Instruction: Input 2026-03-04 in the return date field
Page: home
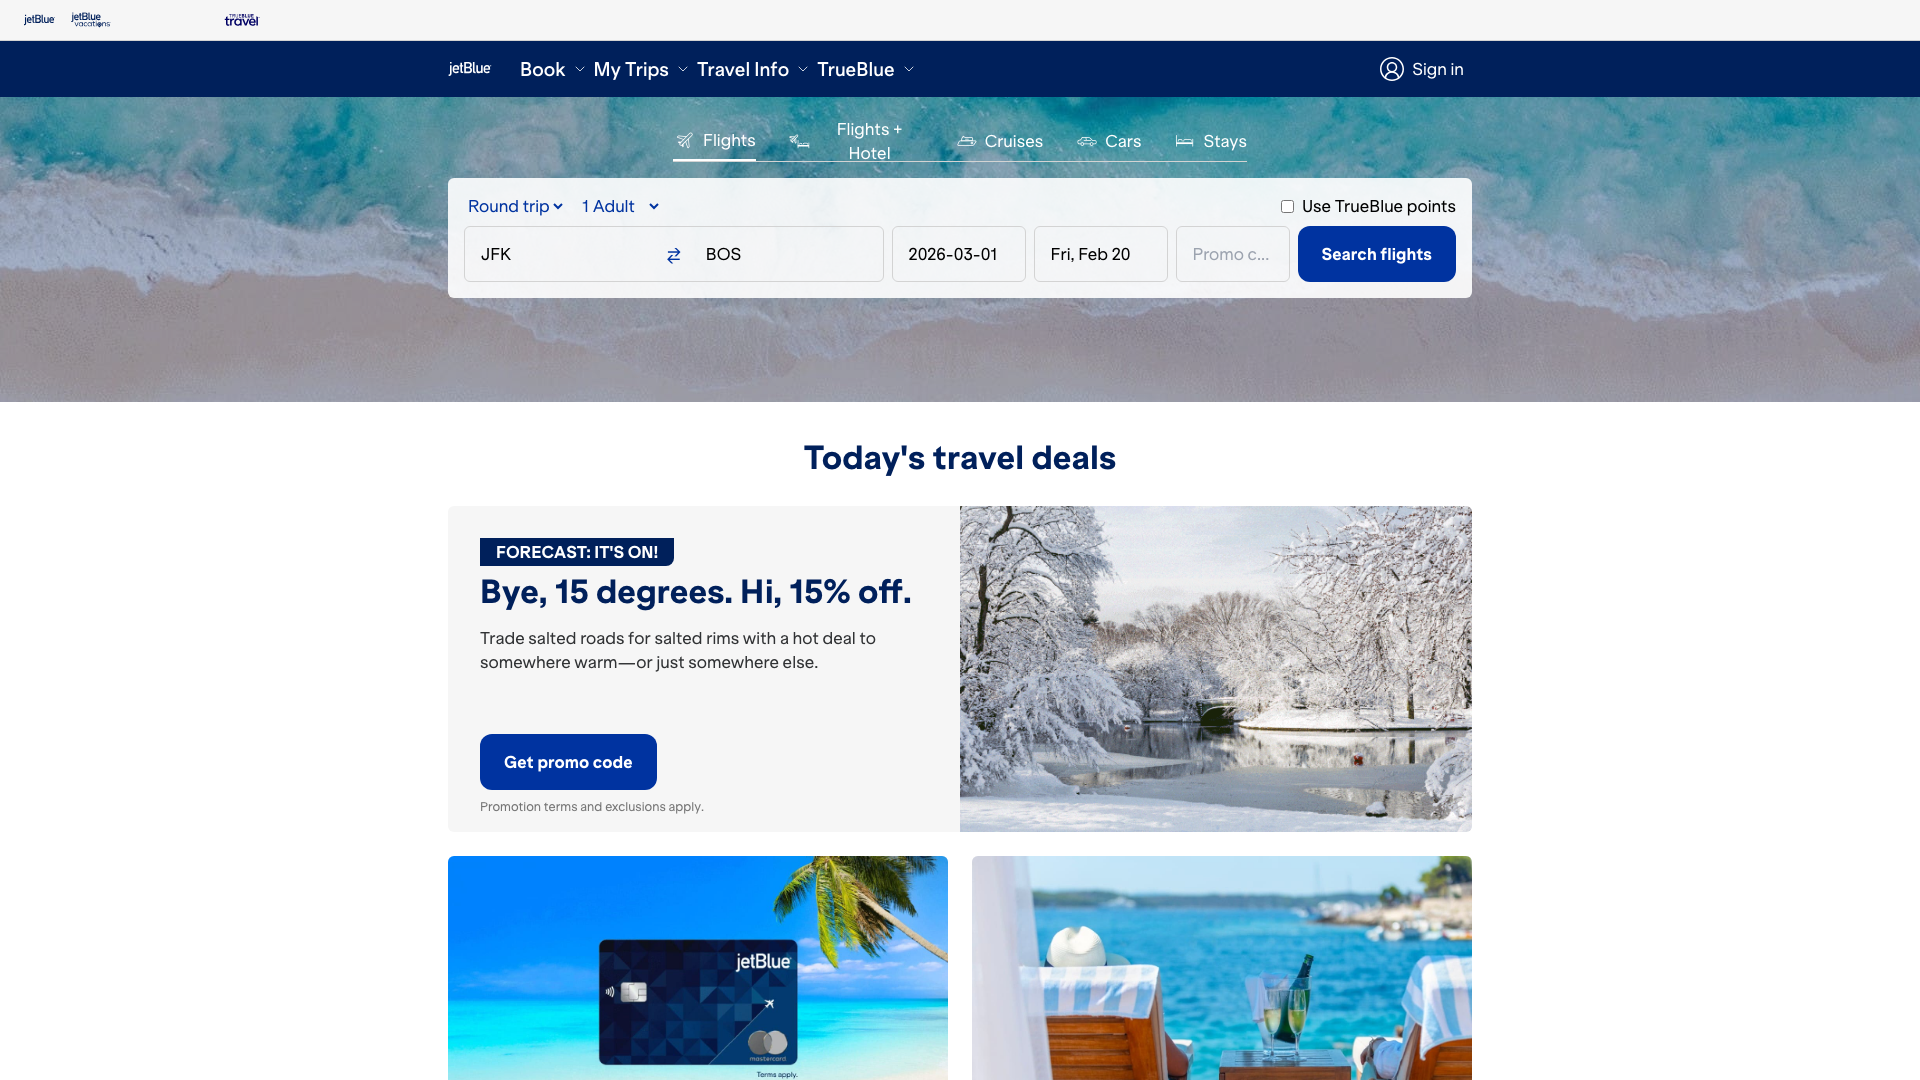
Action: type